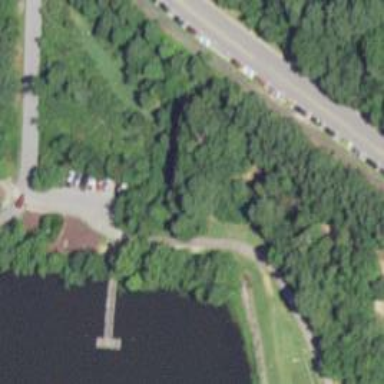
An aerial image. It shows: Disc golf tee.